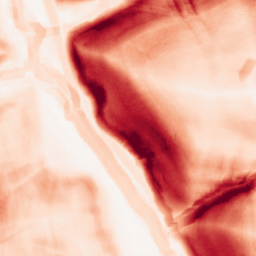
Category: morphological
Decomposition family: morphological_gradient
Decomposition parameters: size: 10
shape: square
Upsampling method: lanczos
Upsampling parameters: scale: 4
Upsampling scale: 4